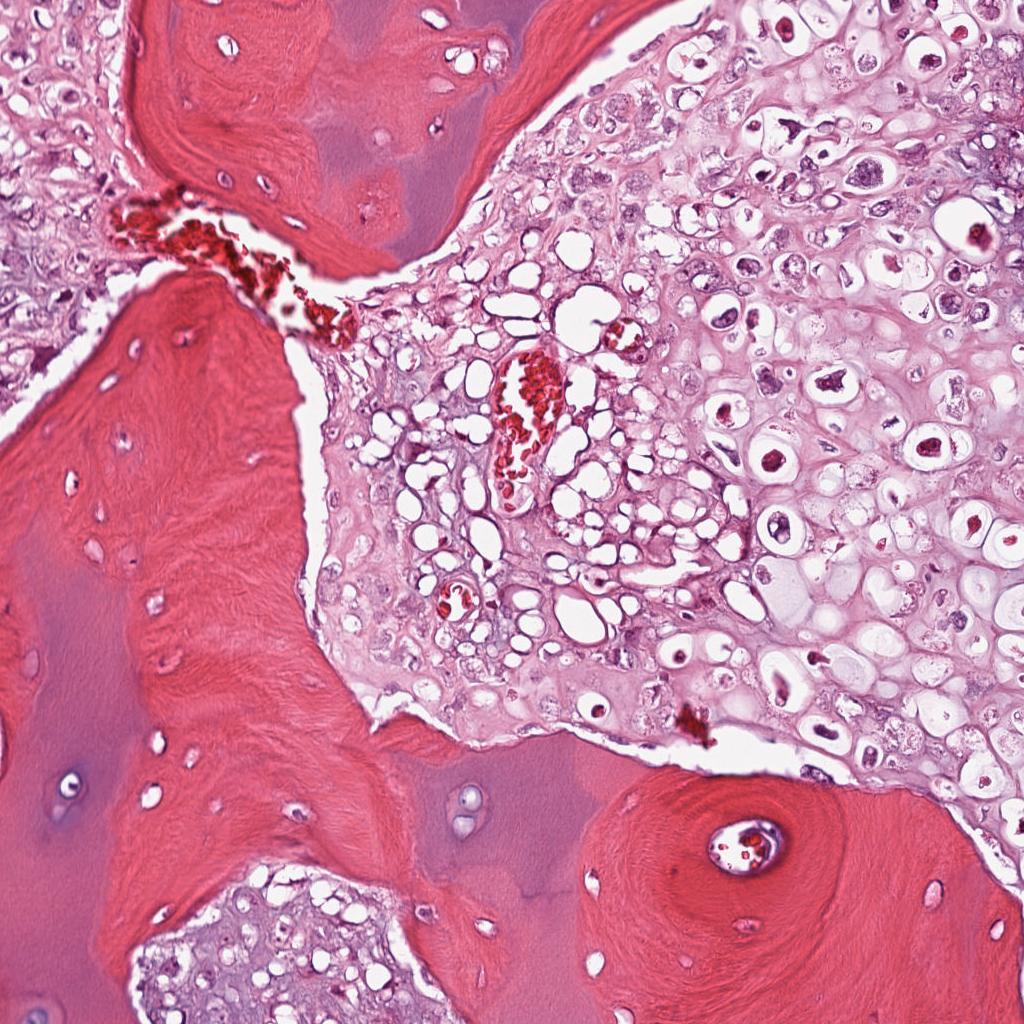
Label: Viable